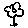
Label: flower